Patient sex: M
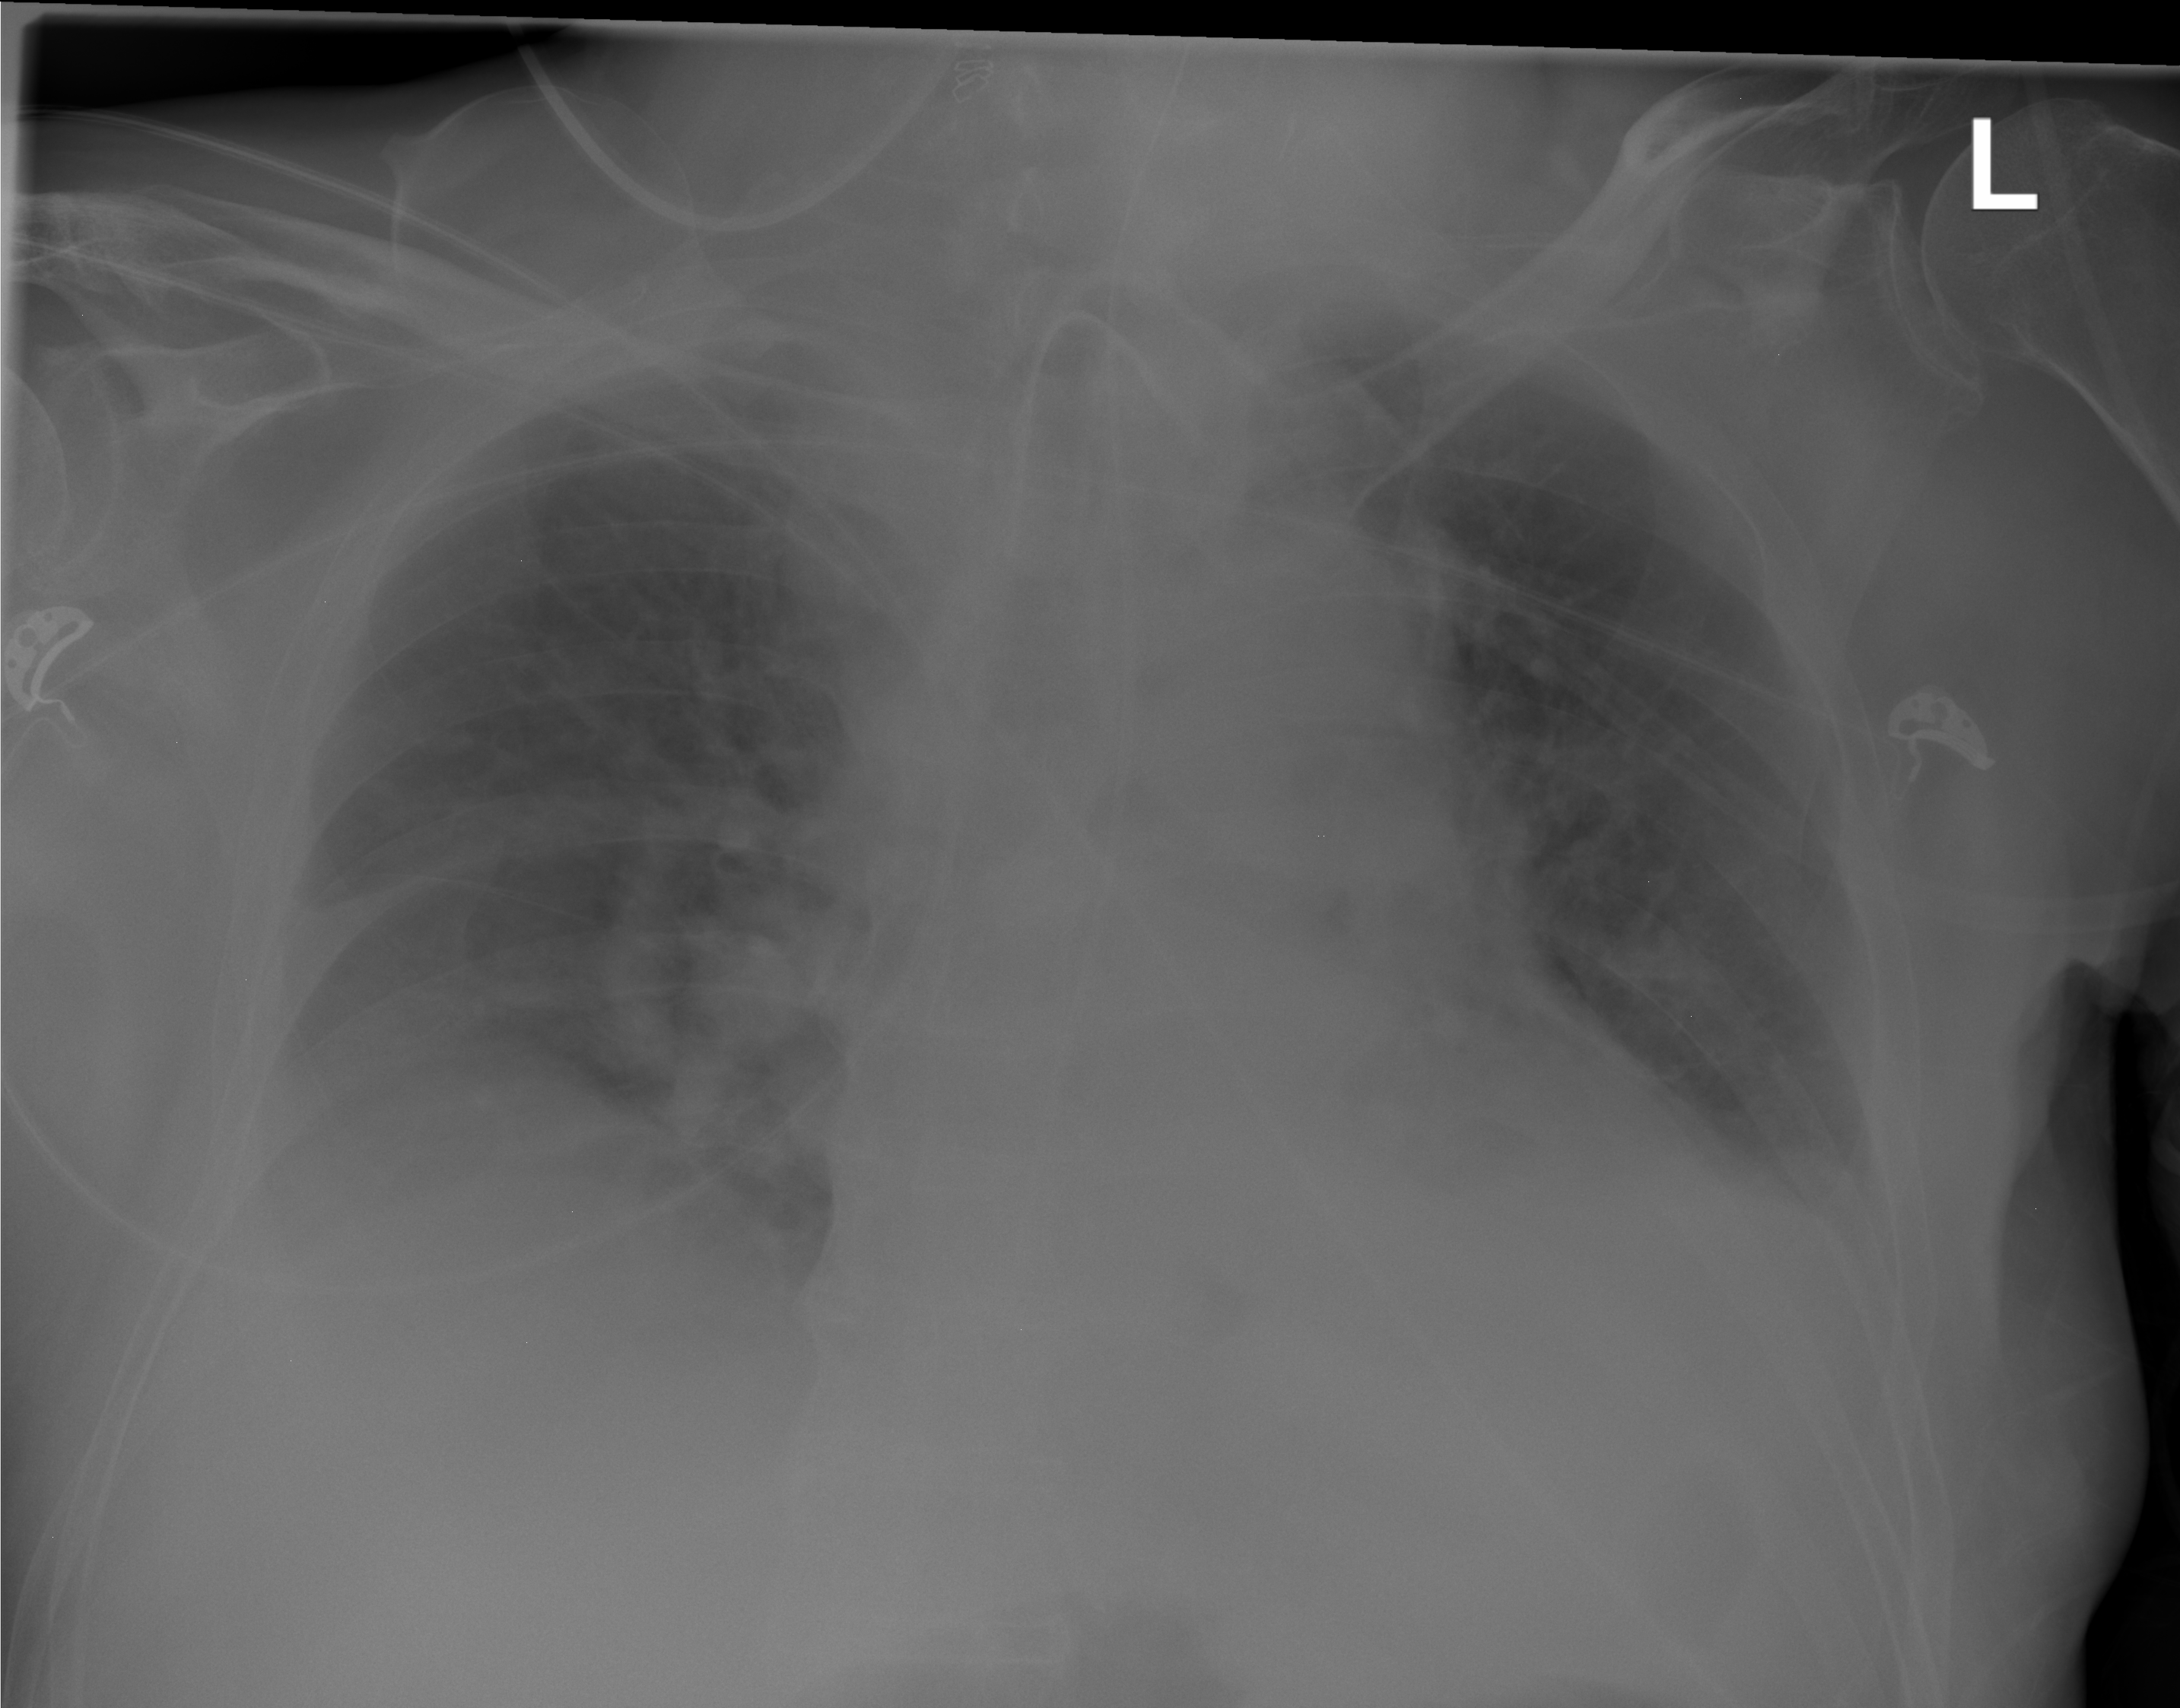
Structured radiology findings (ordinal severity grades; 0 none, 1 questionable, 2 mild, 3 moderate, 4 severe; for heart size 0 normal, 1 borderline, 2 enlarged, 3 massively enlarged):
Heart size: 2
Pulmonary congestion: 2
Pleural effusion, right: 2
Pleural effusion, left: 2
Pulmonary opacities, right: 0
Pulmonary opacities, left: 0
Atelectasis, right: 2
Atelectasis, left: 2